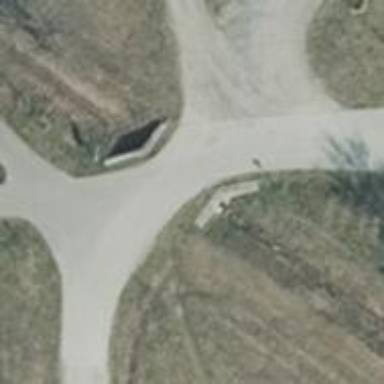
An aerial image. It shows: Residential road with asphalt surface that includes bridge.